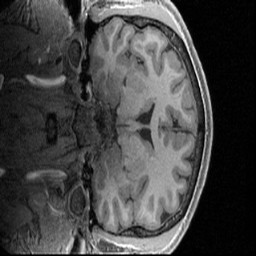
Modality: T1w
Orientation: coronal
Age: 28
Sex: male
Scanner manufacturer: siemens
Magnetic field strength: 3 T
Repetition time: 2.4 s
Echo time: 0.00231 s